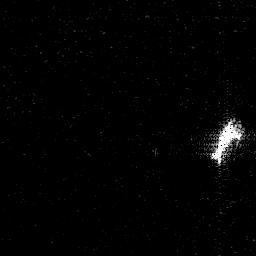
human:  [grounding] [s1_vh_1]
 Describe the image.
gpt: In the satellite image, there is  <ref>1 medium ship </ref> <box>[[81, 49, 94, 62, 0]]</box> located at right.